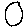
Label: circle